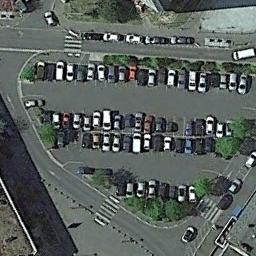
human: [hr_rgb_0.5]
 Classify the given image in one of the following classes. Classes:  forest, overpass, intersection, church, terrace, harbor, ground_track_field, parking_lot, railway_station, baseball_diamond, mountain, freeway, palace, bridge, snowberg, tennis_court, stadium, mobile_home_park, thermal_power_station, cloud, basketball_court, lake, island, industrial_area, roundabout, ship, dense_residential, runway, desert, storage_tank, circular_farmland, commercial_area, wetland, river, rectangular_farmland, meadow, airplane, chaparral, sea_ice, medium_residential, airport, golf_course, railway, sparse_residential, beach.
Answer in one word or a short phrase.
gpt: parking_lot